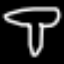
Label: mushroom